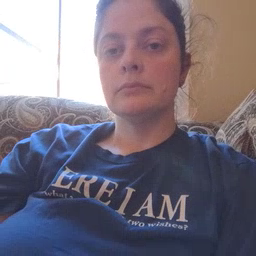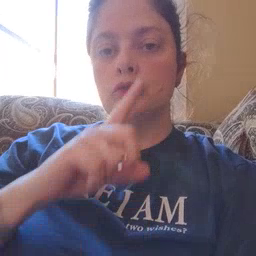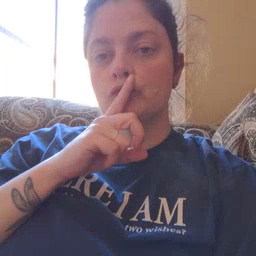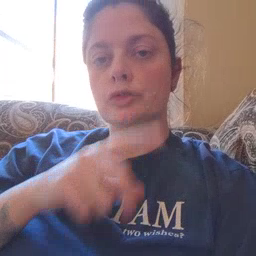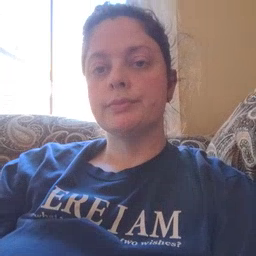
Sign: shhh